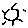
Label: sun